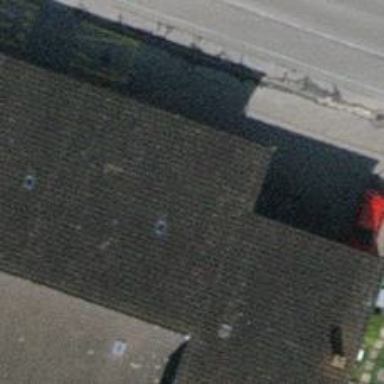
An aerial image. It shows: Fire station.